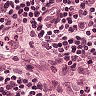
Metastatic tissue present: no